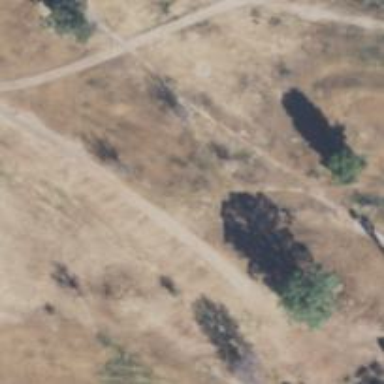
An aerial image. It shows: Path designated for golf carts.